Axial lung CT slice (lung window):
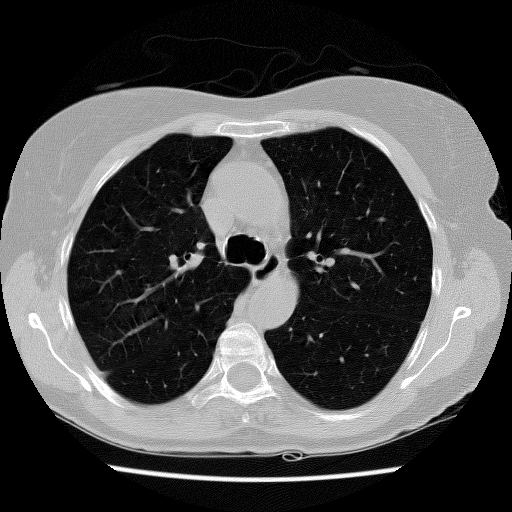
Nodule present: no